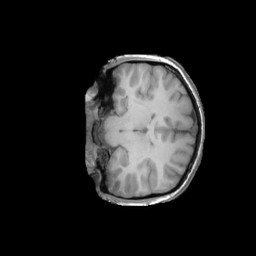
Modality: T1w
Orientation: coronal
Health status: ill
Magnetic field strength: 3 T